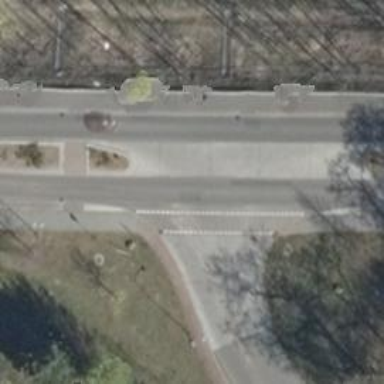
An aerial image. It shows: Asphalt road with separate sidewalks and separate cycleway. The road is classified as primary highway.